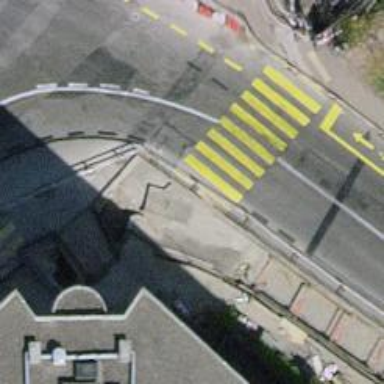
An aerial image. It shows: Crossing with zebra markings controlled by traffic signals.